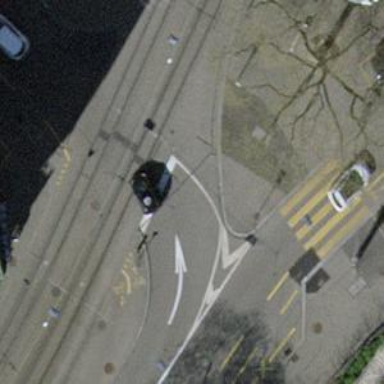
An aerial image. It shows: Residential road with separate sidewalk and opposite cycleway. The surface is asphalt.